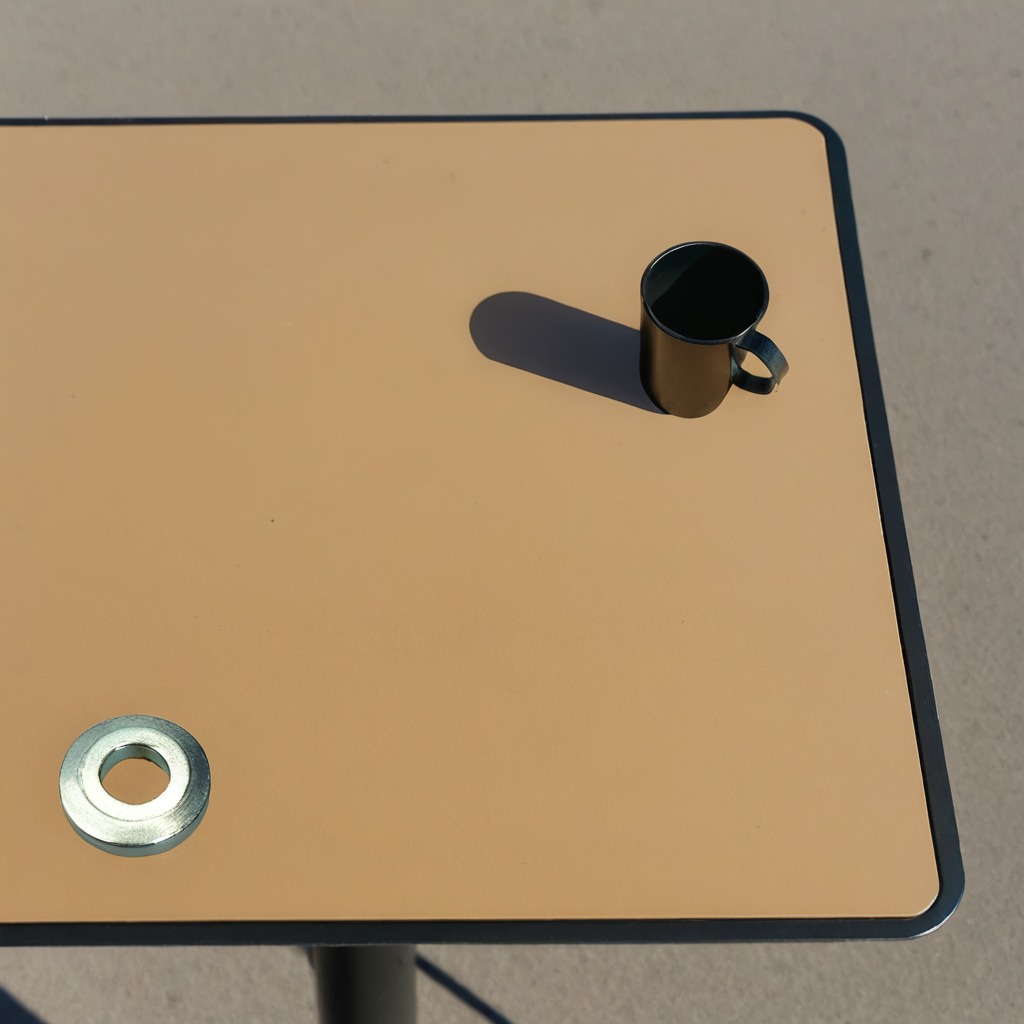
A flat metal washer lying on a clean utility table in a temporary outdoor tool station.